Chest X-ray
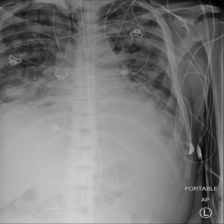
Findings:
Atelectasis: negative
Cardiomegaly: negative
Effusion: negative
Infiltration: negative
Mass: negative
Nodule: negative
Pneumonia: negative
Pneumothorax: negative
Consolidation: negative
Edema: negative
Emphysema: negative
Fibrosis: negative
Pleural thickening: negative
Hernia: negative